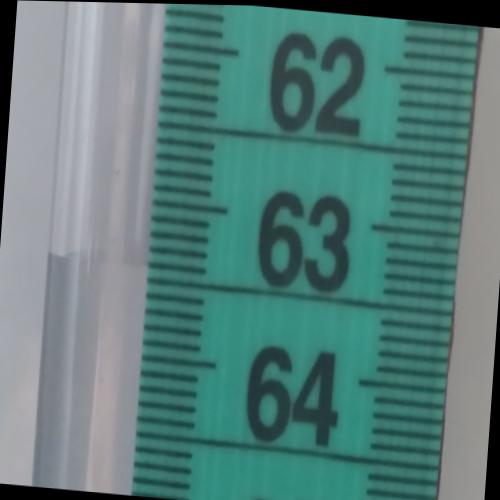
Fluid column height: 63.4 cm